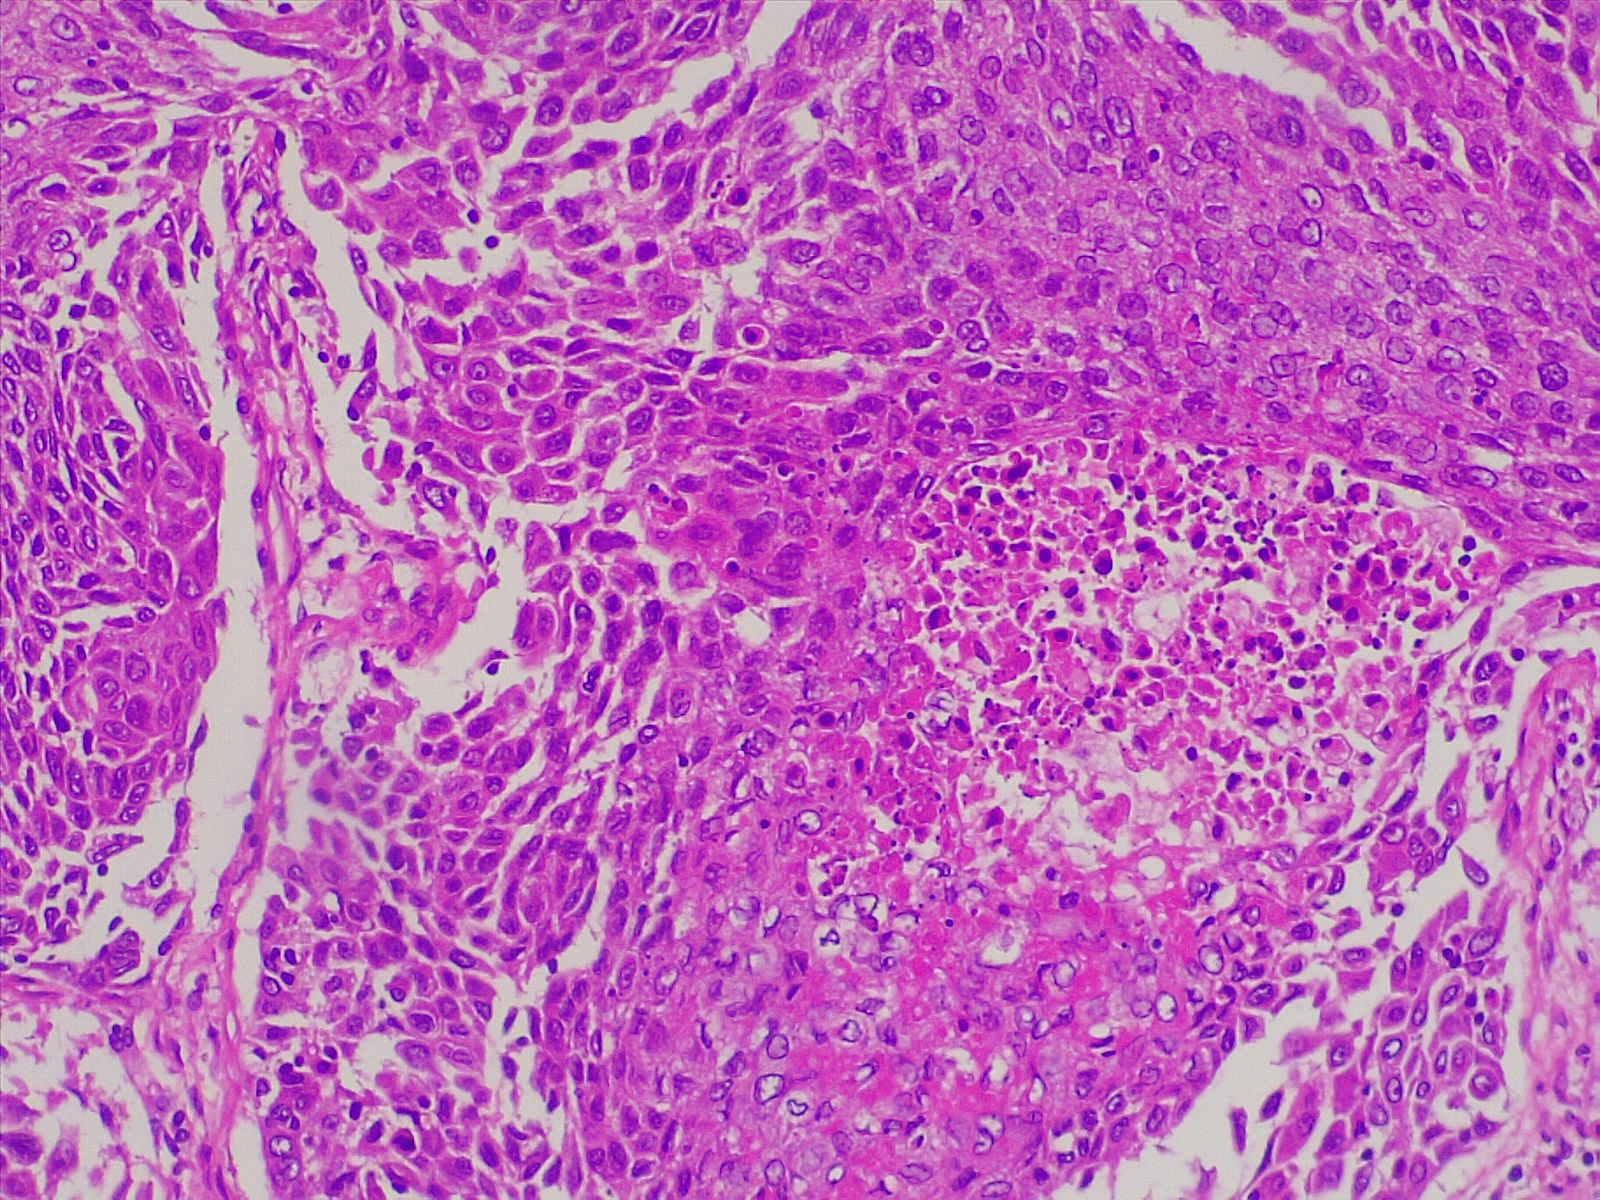
Label: lung squamous cell carcinoma, moderately differentiated